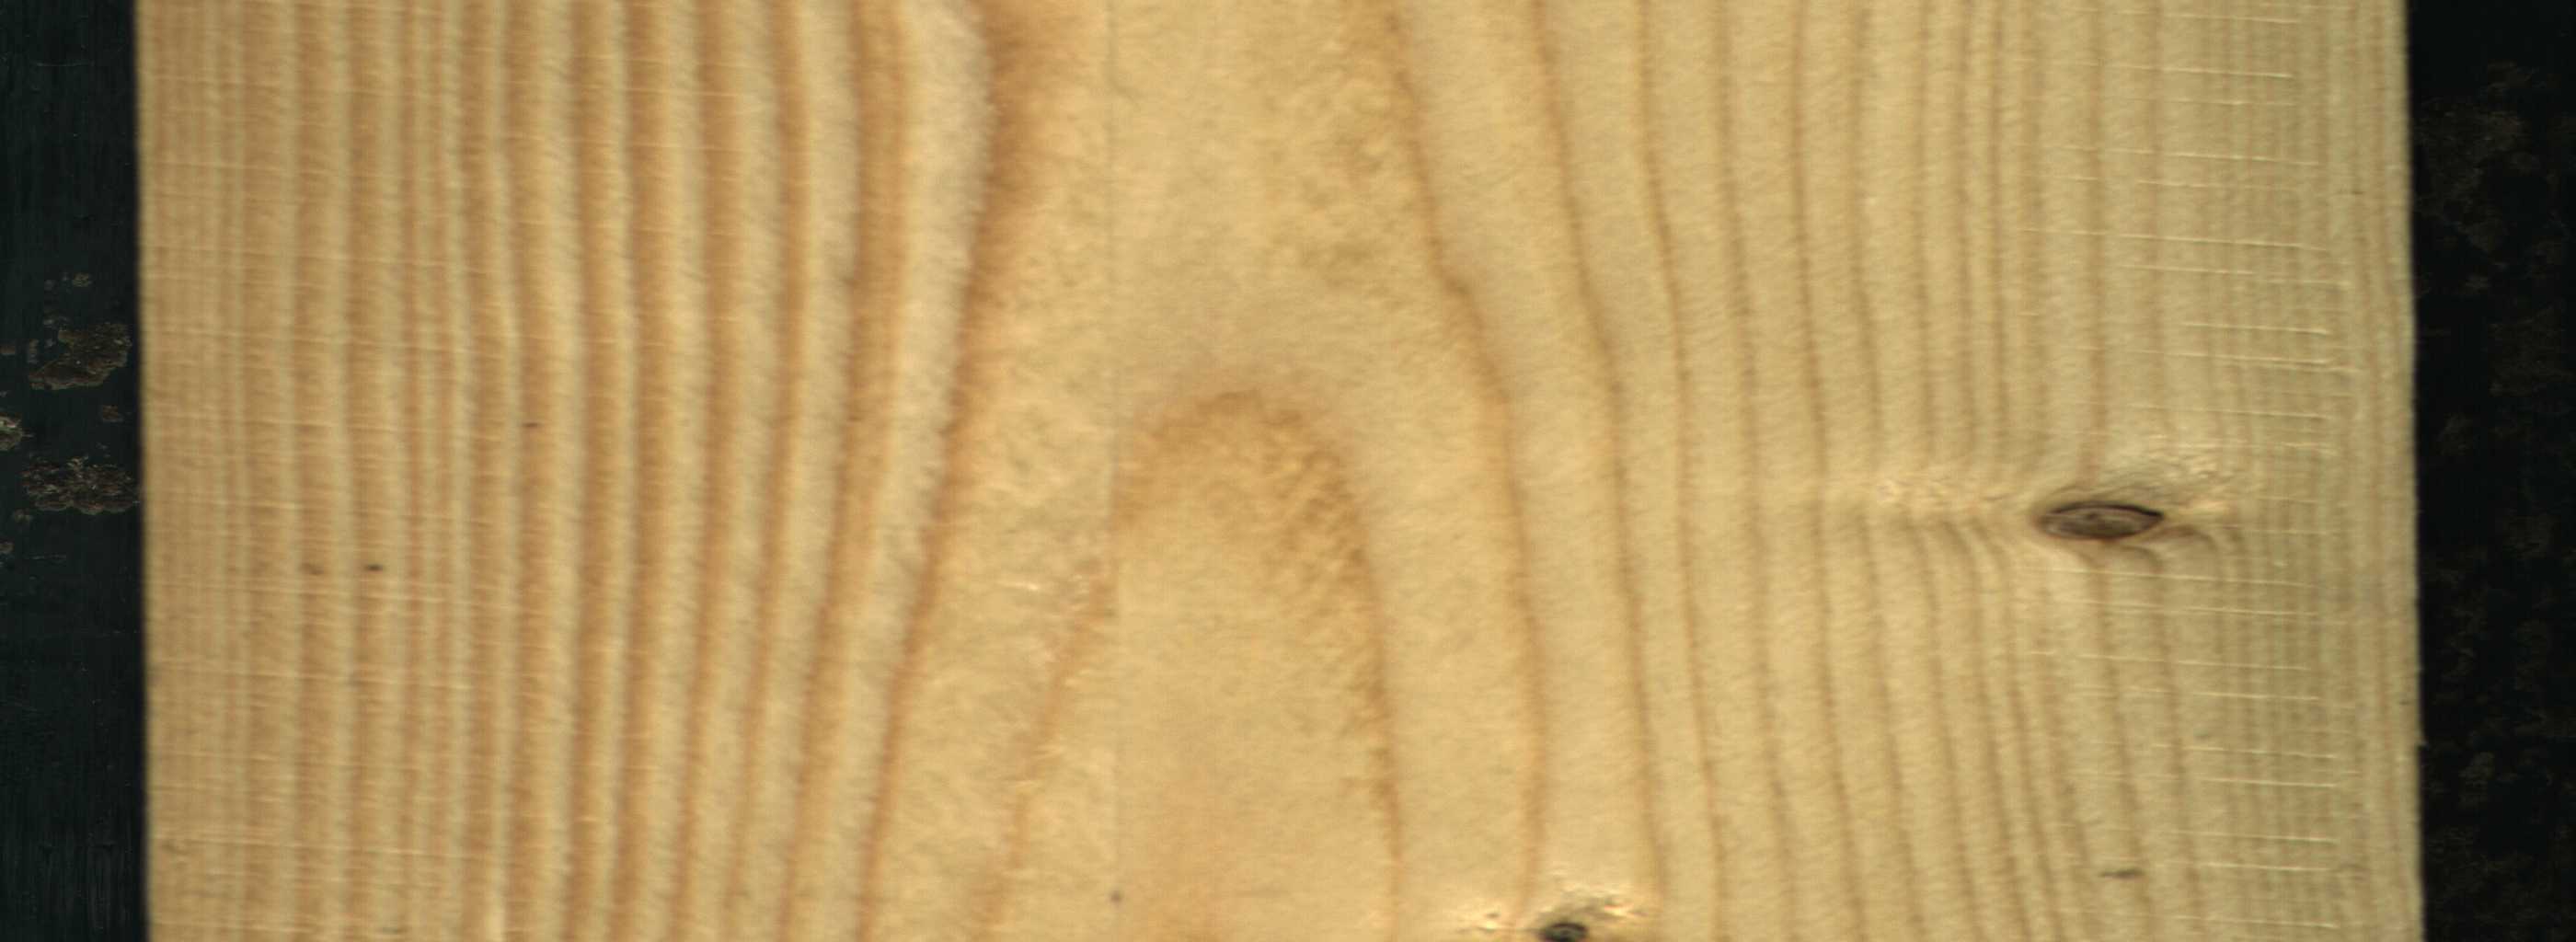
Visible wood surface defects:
Dead_Knot
Dead_Knot